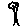
Label: tree